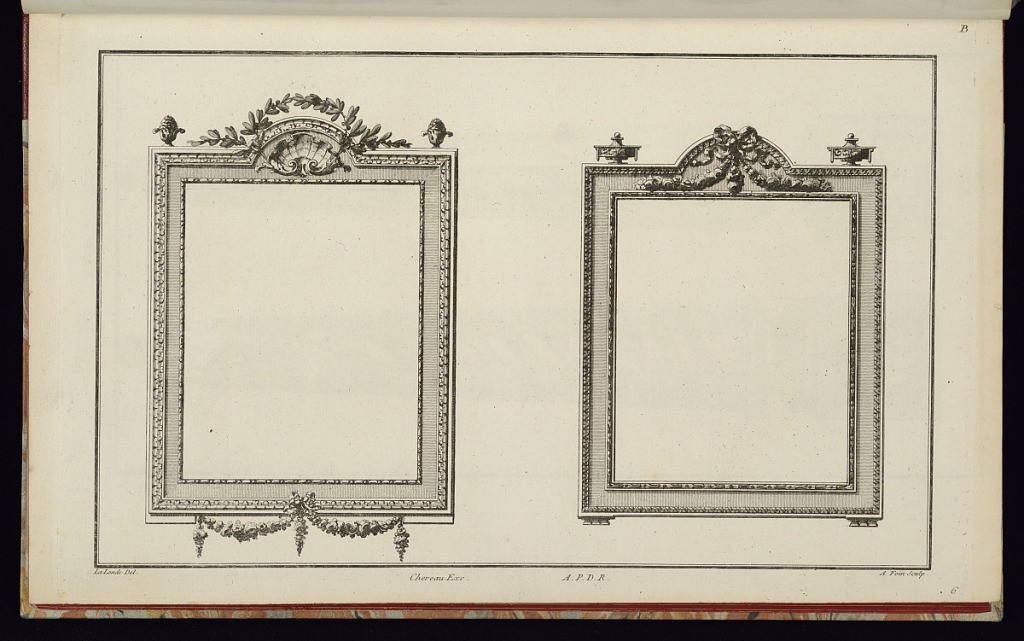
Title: Two Frame Designs
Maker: Richard de Lalonde, French, active 1780–96
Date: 1785-1788
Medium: Etching on off-white laid paper
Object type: Print
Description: Two rectangular frame designs, arranged horizontally on the page. The sight edge of the frame on the left has a bead and bar course, followed by fluted cove, and then gadrooning and leaves at the back edge. The top of the frame has a lunette with a shell within it, and branches of leaves extending beyond the border of the frame. On top of each corner is a pinecone final. The bottom of the frame has a garland of roses, tied at the center with a ribbon. The frame on the right has a lamb's tongue and dart back edge, fluted cove interior, and a running bead and leaf sight edge. The top of the frame has a lunette at the center, into which is carved a ribbon with a garland of roses. Small, lidded vases are carved on top of the frame, at either corner. The bottom of the frame has pedestal feet at either corner. The plate is signed and numbered.